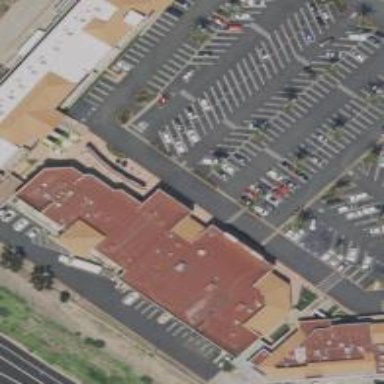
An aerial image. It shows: Clinic.